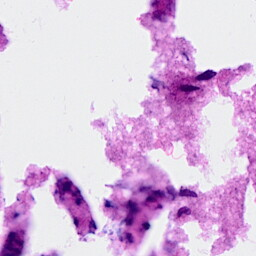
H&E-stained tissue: Breast